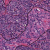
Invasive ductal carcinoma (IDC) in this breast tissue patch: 1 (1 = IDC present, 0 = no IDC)